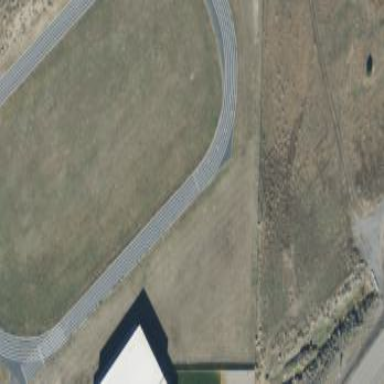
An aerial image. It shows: Track in leisure land.